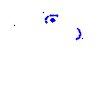
Particle: kaon